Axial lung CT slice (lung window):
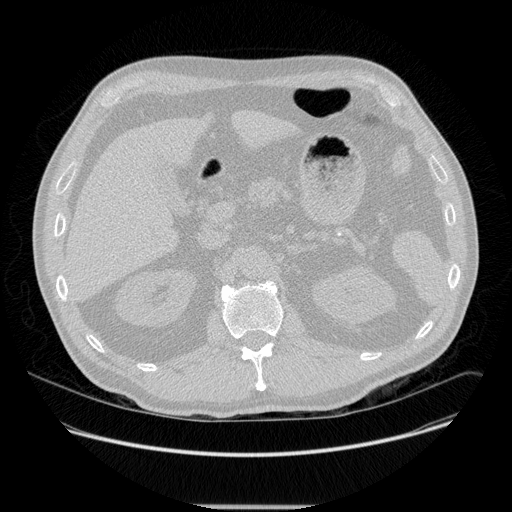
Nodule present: no